Question: I need your help, I can't find the error, it's an emergency, here is my method
and a image of the error the error say "syntax error INSERT INTO statement" here is an image, how can I fix it, no matter how its the structure
<URL>
'''
private void btnCronograma_Click(object sender, EventArgs e)
{
string connstring = @"Provider=Microsoft.ACE.OLEDB.12.0;Data Source=C:\Users\amaury\Documents\TEC\Septimo Semestre\Administracion de proyectos de ingenieria de softwaere\nuevo4\nuevo\Office\Office\Policias.accdb";
using (OleDbConnection conn = new OleDbConnection(connstring))
{
conn.Open();
string sql = "INSERT INTO IndicadorProyecto (idProyecto, idMes, meta, real) VALUES(@idProyecto , @idMes , @meta, @real)";
OleDbCommand cmd = new OleDbCommand(sql, conn);
foreach (DataGridViewRow row in dataGridView8.Rows)
{
DataGridViewComboBoxCell combo3 = row.Cells["idProyecto"] as DataGridViewComboBoxCell;
DataGridViewComboBoxCell combo4 = row.Cells["idMes"] as DataGridViewComboBoxCell;
if (combo3 == null || combo4 == null)
{
MessageBox.Show("No se pudo convertir");
continue;
}
int idProyecto = int.Parse(combo3.Value.ToString());
int idMes = int.Parse(combo4.Value.ToString());
int meta = int.Parse(row.Cells[3].Value.ToString());
int real = int.Parse(row.Cells[4].Value.ToString());
cmd.Parameters.Clear();
cmd.Parameters.AddWithValue("@idProyecto", idProyecto);
cmd.Parameters.AddWithValue("@idMes", idMes);
cmd.Parameters.AddWithValue("@meta", meta);
cmd.Parameters.AddWithValue("@real", real);
cmd.ExecuteNonQuery();
}
}
}
'''
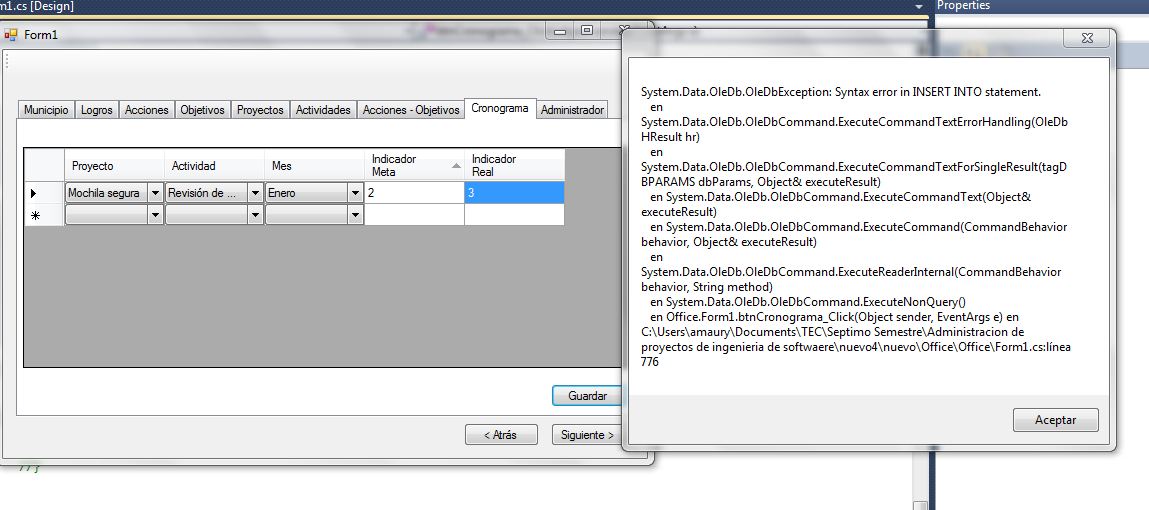
Answer: The error message is clear: Error in INSERT INTO statement.
I don't seen any SQL syntax problem so I'll guess it is about a reserve word, try escaping them with '[]' :
'''
string sql = "INSERT INTO IndicadorProyecto (idProyecto, idMes, [meta], [real])
VALUES(@idProyecto , @idMes , @meta, @real)";
'''
Combined with Remou's observation of named parameters it becomes:
'''
string sql = "INSERT INTO IndicadorProyecto (idProyecto, idMes, [meta], [real])
VALUES(?, ?, ?, ?)";
'''
And you have to be very careful about adding the parameters in the right order.